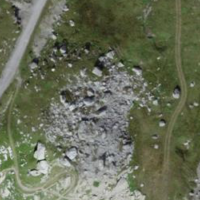
EUNIS habitat code: 23
Species observed at this site:
Gentianella campestris
Bartsia alpina